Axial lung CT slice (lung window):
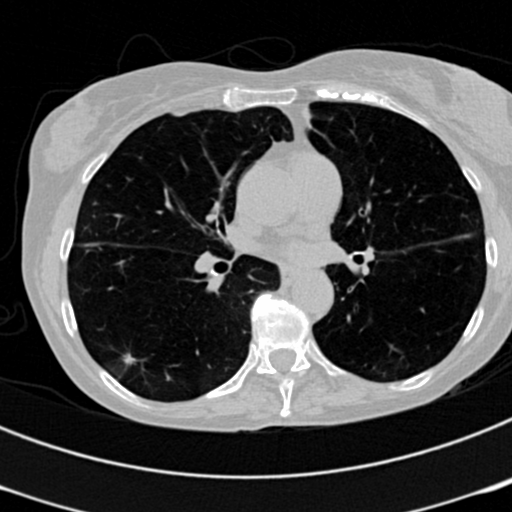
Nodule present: yes
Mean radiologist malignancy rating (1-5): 4.25